Interaction volume radius: 5 \u00c5
Interaction volume height: 30 \u00c5
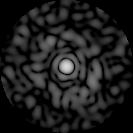
Disorder parameter: 0.8317